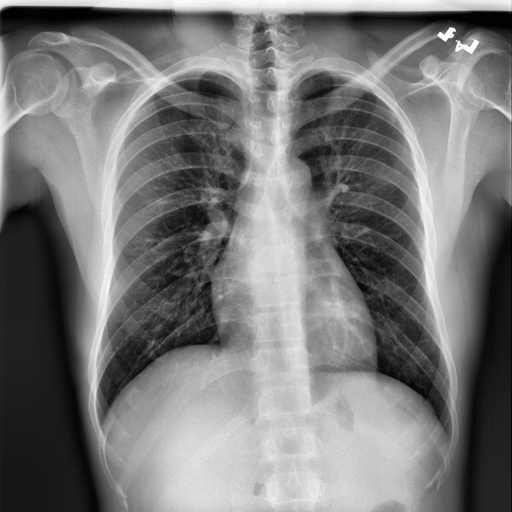
Finding: NORMAL